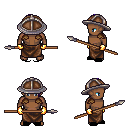
a pixel art fantasy rpg character, male body template, human, dark skin, leather shoulder armor, robe skirt, blue long mohawk hairstyle, chain helm, gold gloves, black slippers, spear, four views (front, back, left, right), 2x2 character sprite sheet, small pixel art, hard edges, no anti-aliasing